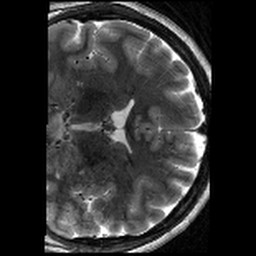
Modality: T2w
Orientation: coronal
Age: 28
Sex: male
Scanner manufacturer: siemens
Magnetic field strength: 3 T
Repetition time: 8.02 s
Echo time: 0.08 s